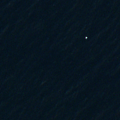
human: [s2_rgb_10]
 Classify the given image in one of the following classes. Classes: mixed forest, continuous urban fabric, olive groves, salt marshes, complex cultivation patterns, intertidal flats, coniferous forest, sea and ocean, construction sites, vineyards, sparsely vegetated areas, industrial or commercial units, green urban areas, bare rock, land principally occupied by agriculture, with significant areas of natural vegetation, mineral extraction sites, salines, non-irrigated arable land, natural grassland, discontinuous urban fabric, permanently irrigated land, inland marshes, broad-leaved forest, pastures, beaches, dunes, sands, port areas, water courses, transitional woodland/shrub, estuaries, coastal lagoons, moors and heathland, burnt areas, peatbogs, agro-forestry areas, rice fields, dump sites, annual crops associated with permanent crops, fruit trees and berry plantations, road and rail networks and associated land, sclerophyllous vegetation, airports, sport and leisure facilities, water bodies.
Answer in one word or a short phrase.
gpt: sea and ocean